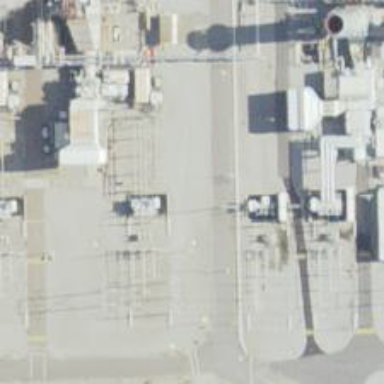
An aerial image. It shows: Switch for power supply.